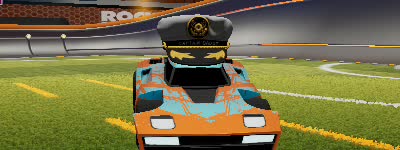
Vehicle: breakout